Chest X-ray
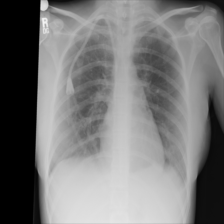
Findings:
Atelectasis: negative
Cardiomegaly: negative
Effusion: negative
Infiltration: positive
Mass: negative
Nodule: negative
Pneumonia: negative
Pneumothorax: negative
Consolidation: negative
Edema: negative
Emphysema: negative
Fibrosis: negative
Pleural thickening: negative
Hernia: negative